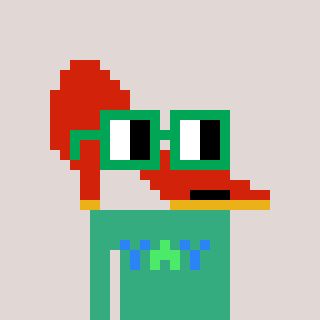
a pixel art character with square green glasses, a highheel-shaped head and a teal-colored body on a warm background